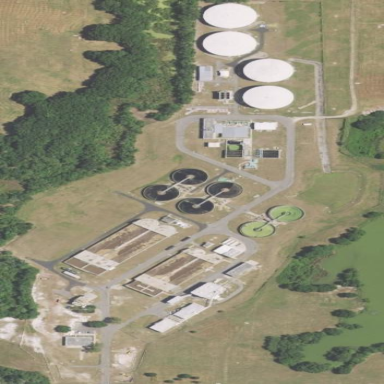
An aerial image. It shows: Wastewater plant protected by fence.